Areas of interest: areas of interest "Zoo"
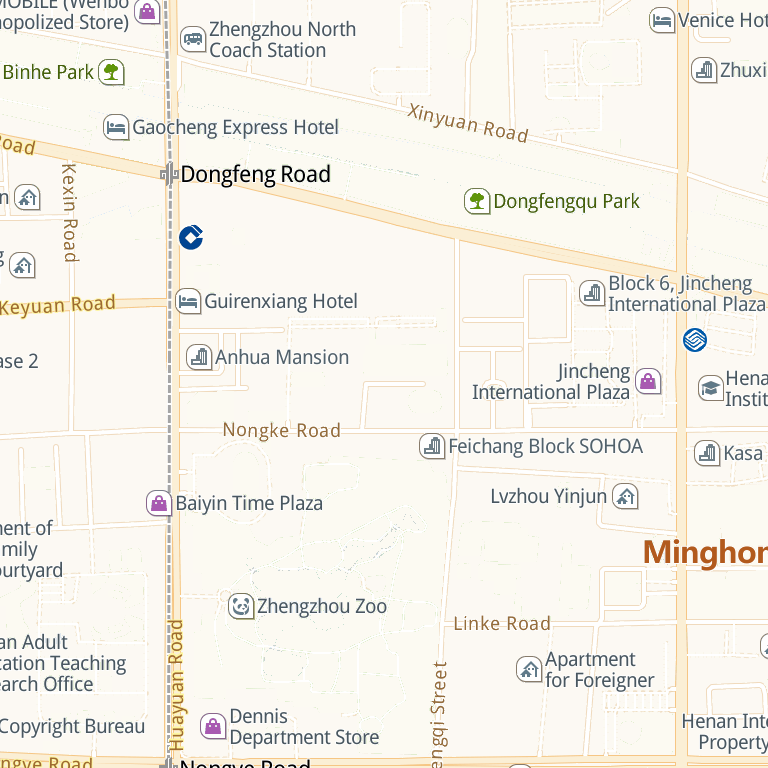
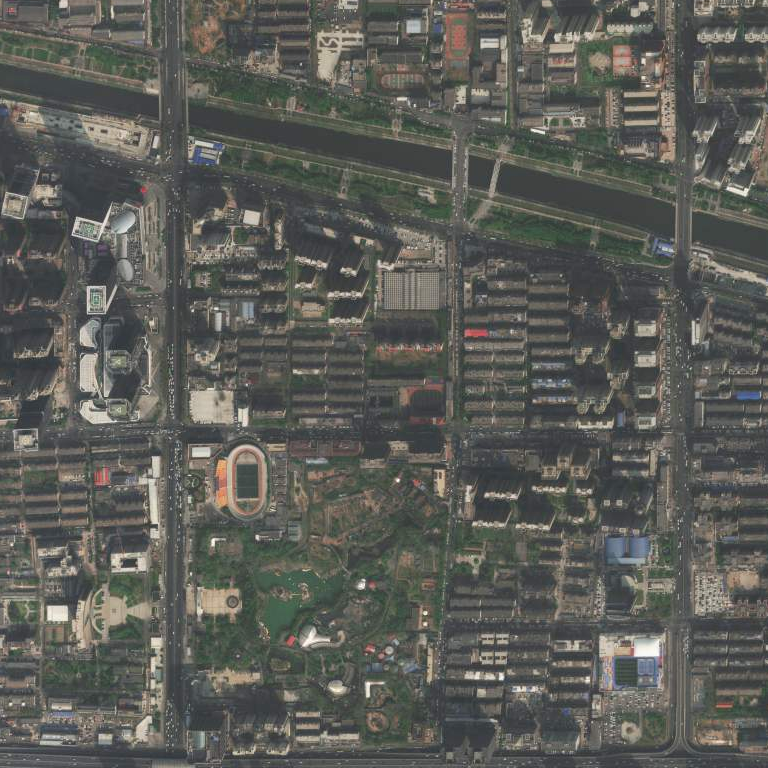